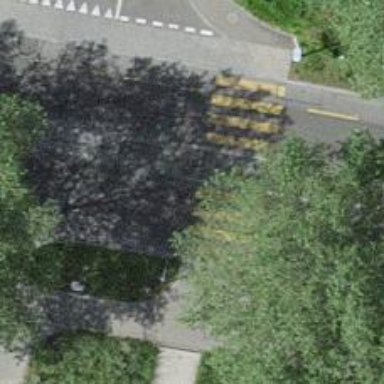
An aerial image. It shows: Advisory cycle lane on secondary road with asphalt surface.